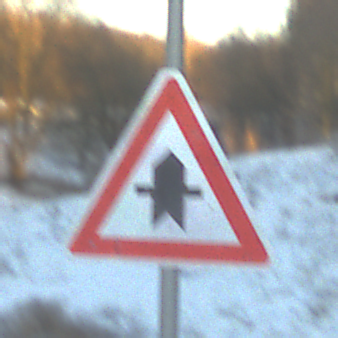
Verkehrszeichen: Vorfahrt
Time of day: SunriseSunset
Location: Outdoor (Nature)
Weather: Clear
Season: Winter
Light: Natural